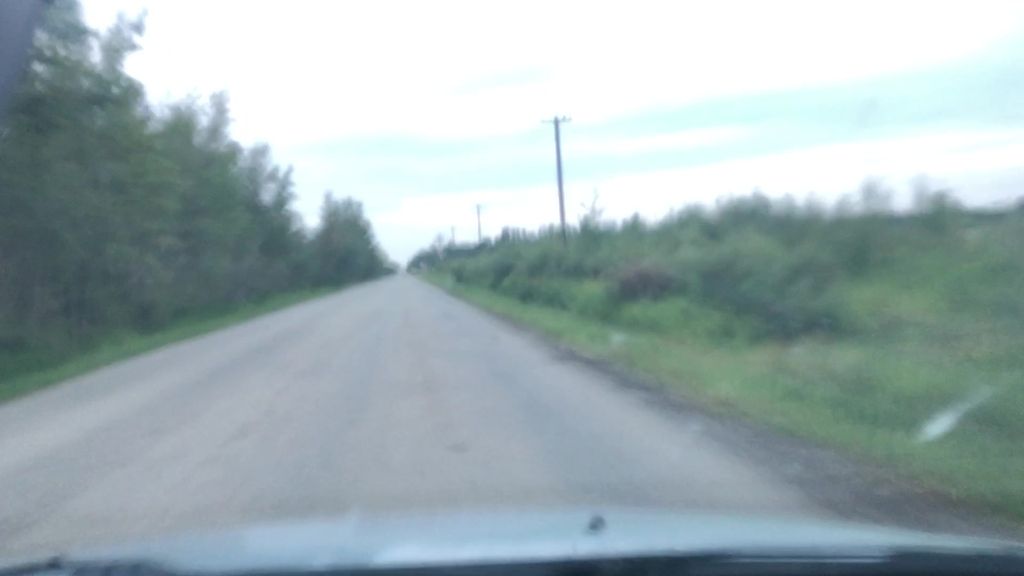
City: edmonton